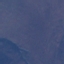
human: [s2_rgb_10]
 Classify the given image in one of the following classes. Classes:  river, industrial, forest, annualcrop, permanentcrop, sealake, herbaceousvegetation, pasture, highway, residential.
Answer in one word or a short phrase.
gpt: HerbaceousVegetation